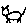
Label: cat